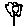
Label: flower